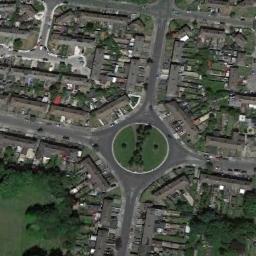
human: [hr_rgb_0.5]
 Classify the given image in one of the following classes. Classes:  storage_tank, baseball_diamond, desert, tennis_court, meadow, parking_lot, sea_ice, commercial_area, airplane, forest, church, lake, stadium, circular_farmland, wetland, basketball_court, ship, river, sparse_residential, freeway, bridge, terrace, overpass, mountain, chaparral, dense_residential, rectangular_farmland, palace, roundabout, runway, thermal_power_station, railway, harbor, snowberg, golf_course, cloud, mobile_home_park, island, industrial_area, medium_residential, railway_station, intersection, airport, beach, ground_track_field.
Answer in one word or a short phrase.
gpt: roundabout